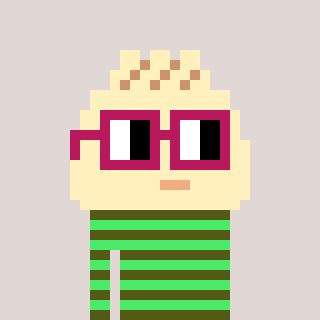
a pixel art character with square dark red glasses, a porkbao-shaped head and a teal-colored body on a warm background